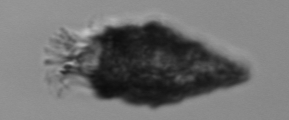
Label: Tintinnopsis